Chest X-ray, AP view. Patient: 65 years old, sex M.
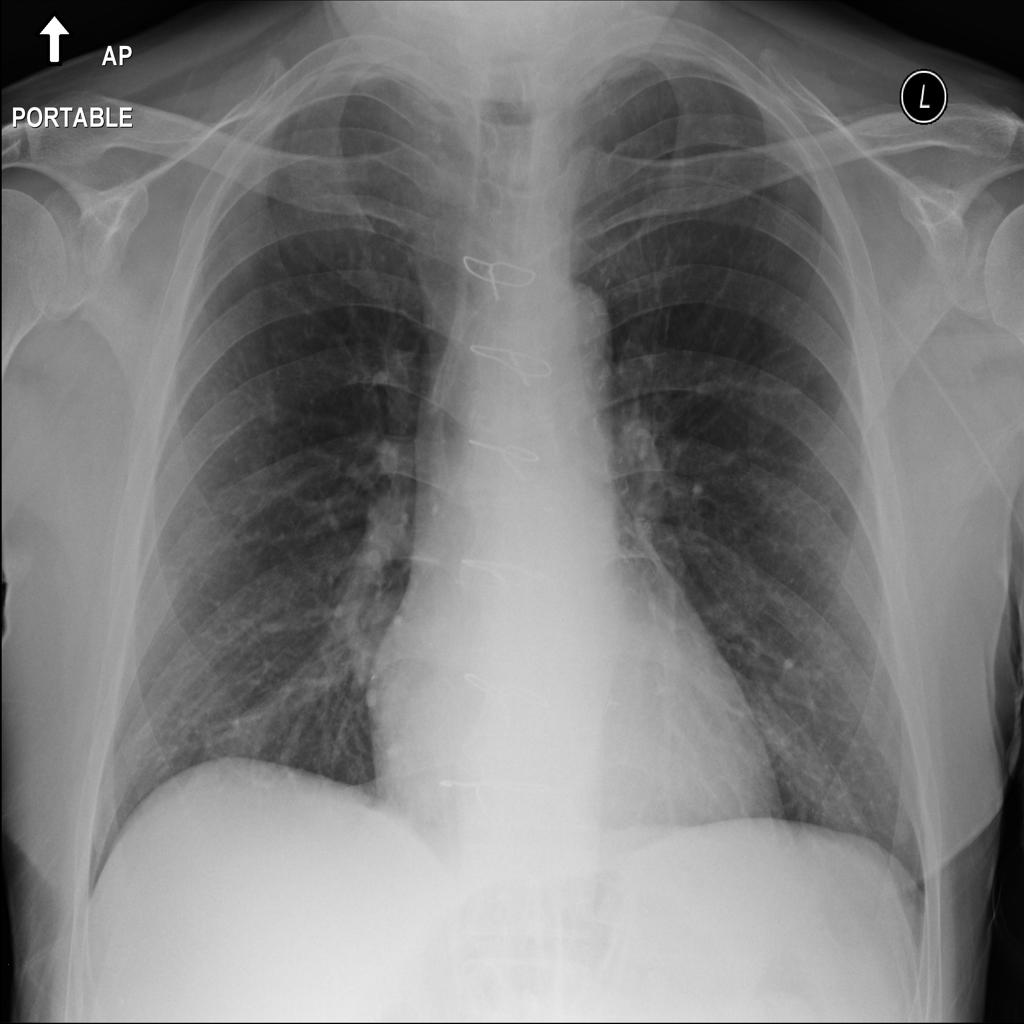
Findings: No Finding